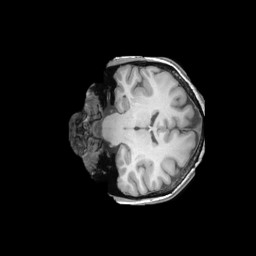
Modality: T1w
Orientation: coronal
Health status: ill
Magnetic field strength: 3 T